Question: I would like to add a new tab in Product Admin page like Features Tab, Attributes Tab etc. in PS Version 1.5.x with a custom module.
I am adding this tab to the product edit page so that I can add option to upload product video to the admin.
Here is the screenshot of what I am trying to achieve:

## Edit
I found a solution here: <URL>
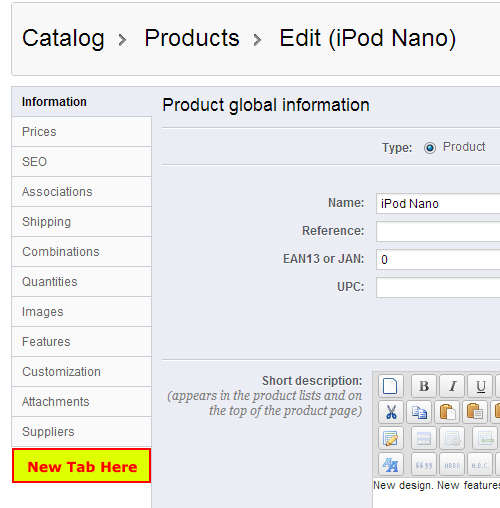
Answer: you will need to create a module that hooks to displayAdminProductsExtra.
displayAdminProductsExtra - this is hook for additional product tab,
in your module you have to register this hook in the install function:
'''
!$this->registerHook('displayAdminProductsExtra')
'''
then you have to create function with this hook:
'''
public function hookDisplayAdminProductsExtra($params) {
return $this->display(__FILE__, 'tab-body.tpl');
}
'''
and that's all..